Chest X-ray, AP view. Patient: 57 years old, sex M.
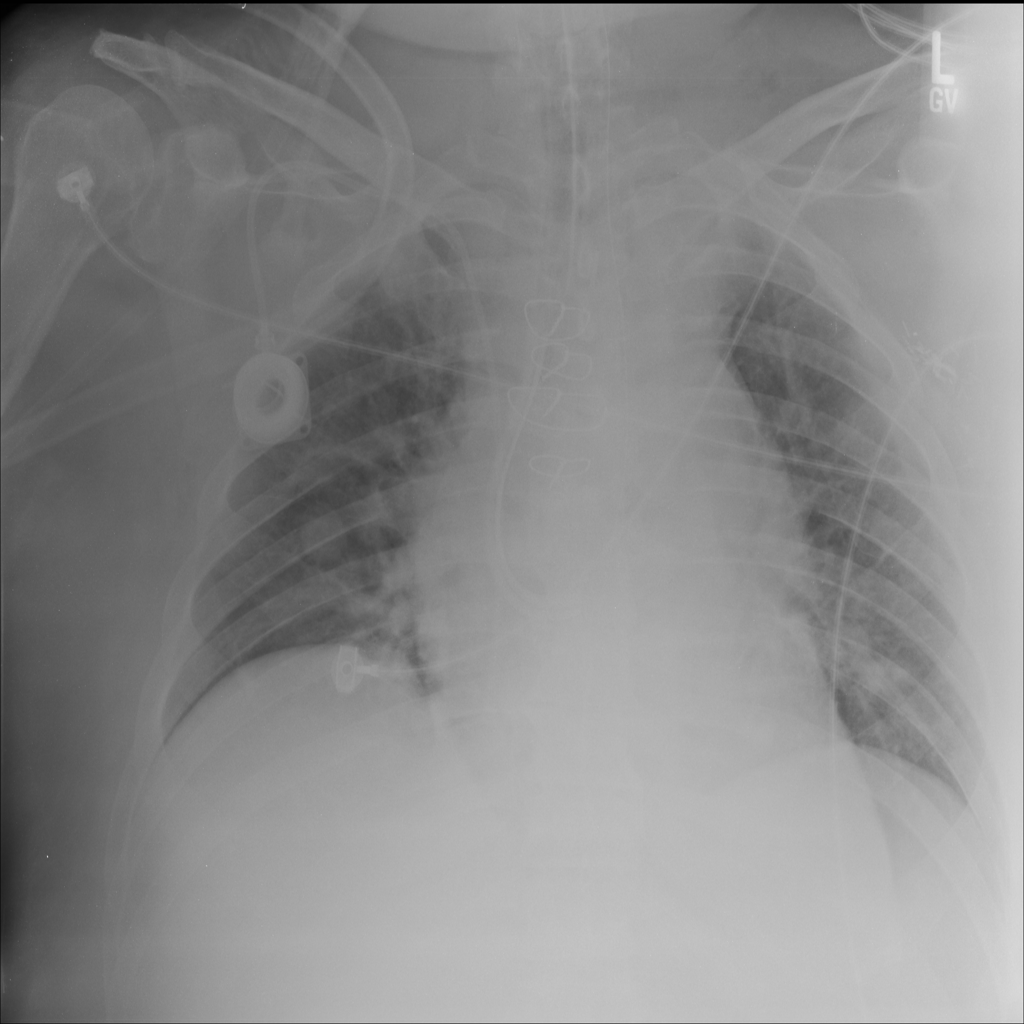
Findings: No Finding